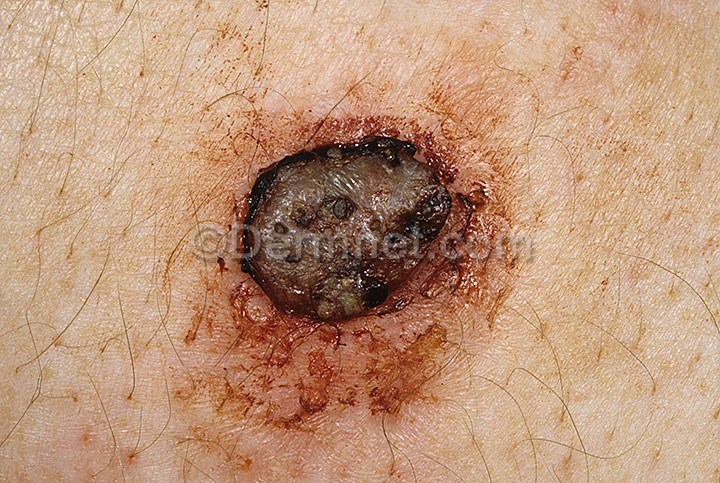
Disease: Seborrheic Keratoses and other Benign Tumors